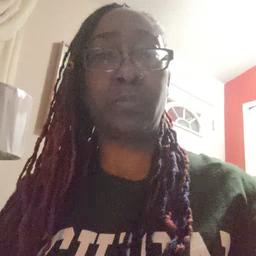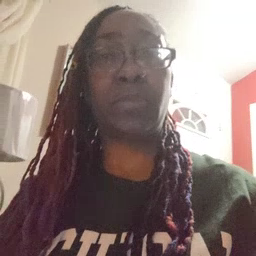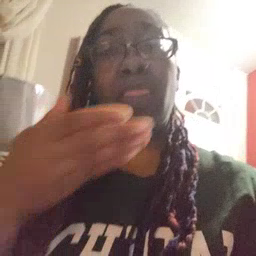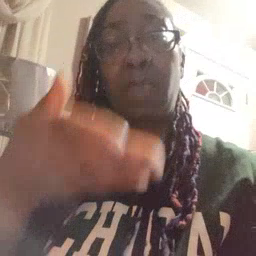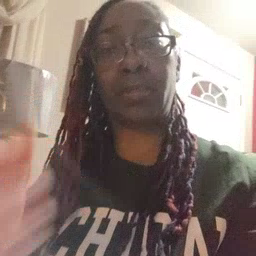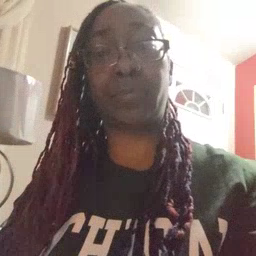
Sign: there